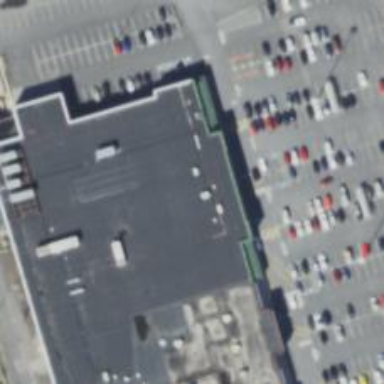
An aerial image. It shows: Supermarket.